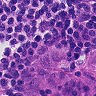
Metastatic tissue present: yes